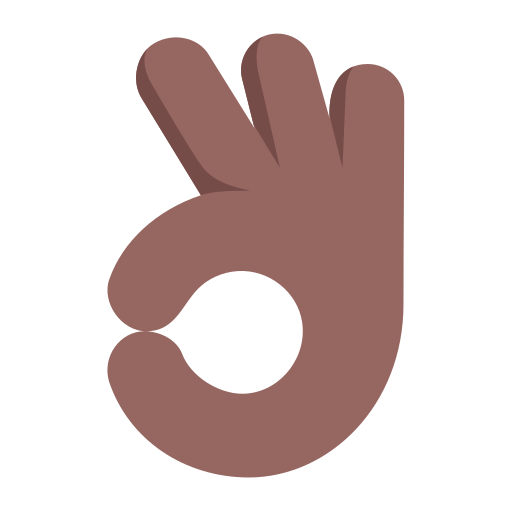
ok hand flat  dark